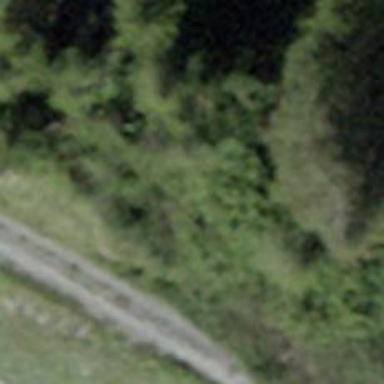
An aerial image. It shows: Historic wayside cross.